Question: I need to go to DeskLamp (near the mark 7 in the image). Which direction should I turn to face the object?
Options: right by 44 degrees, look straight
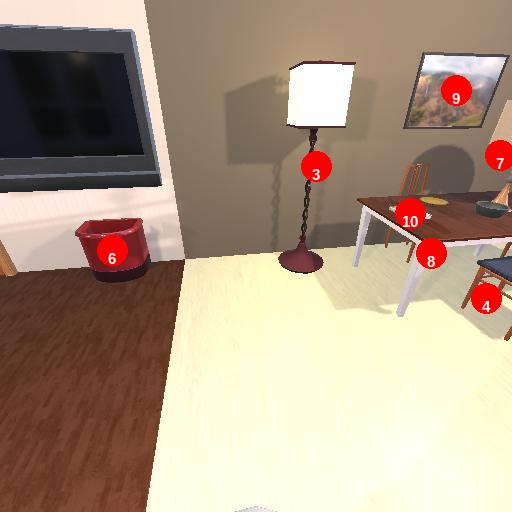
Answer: right by 44 degrees